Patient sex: M
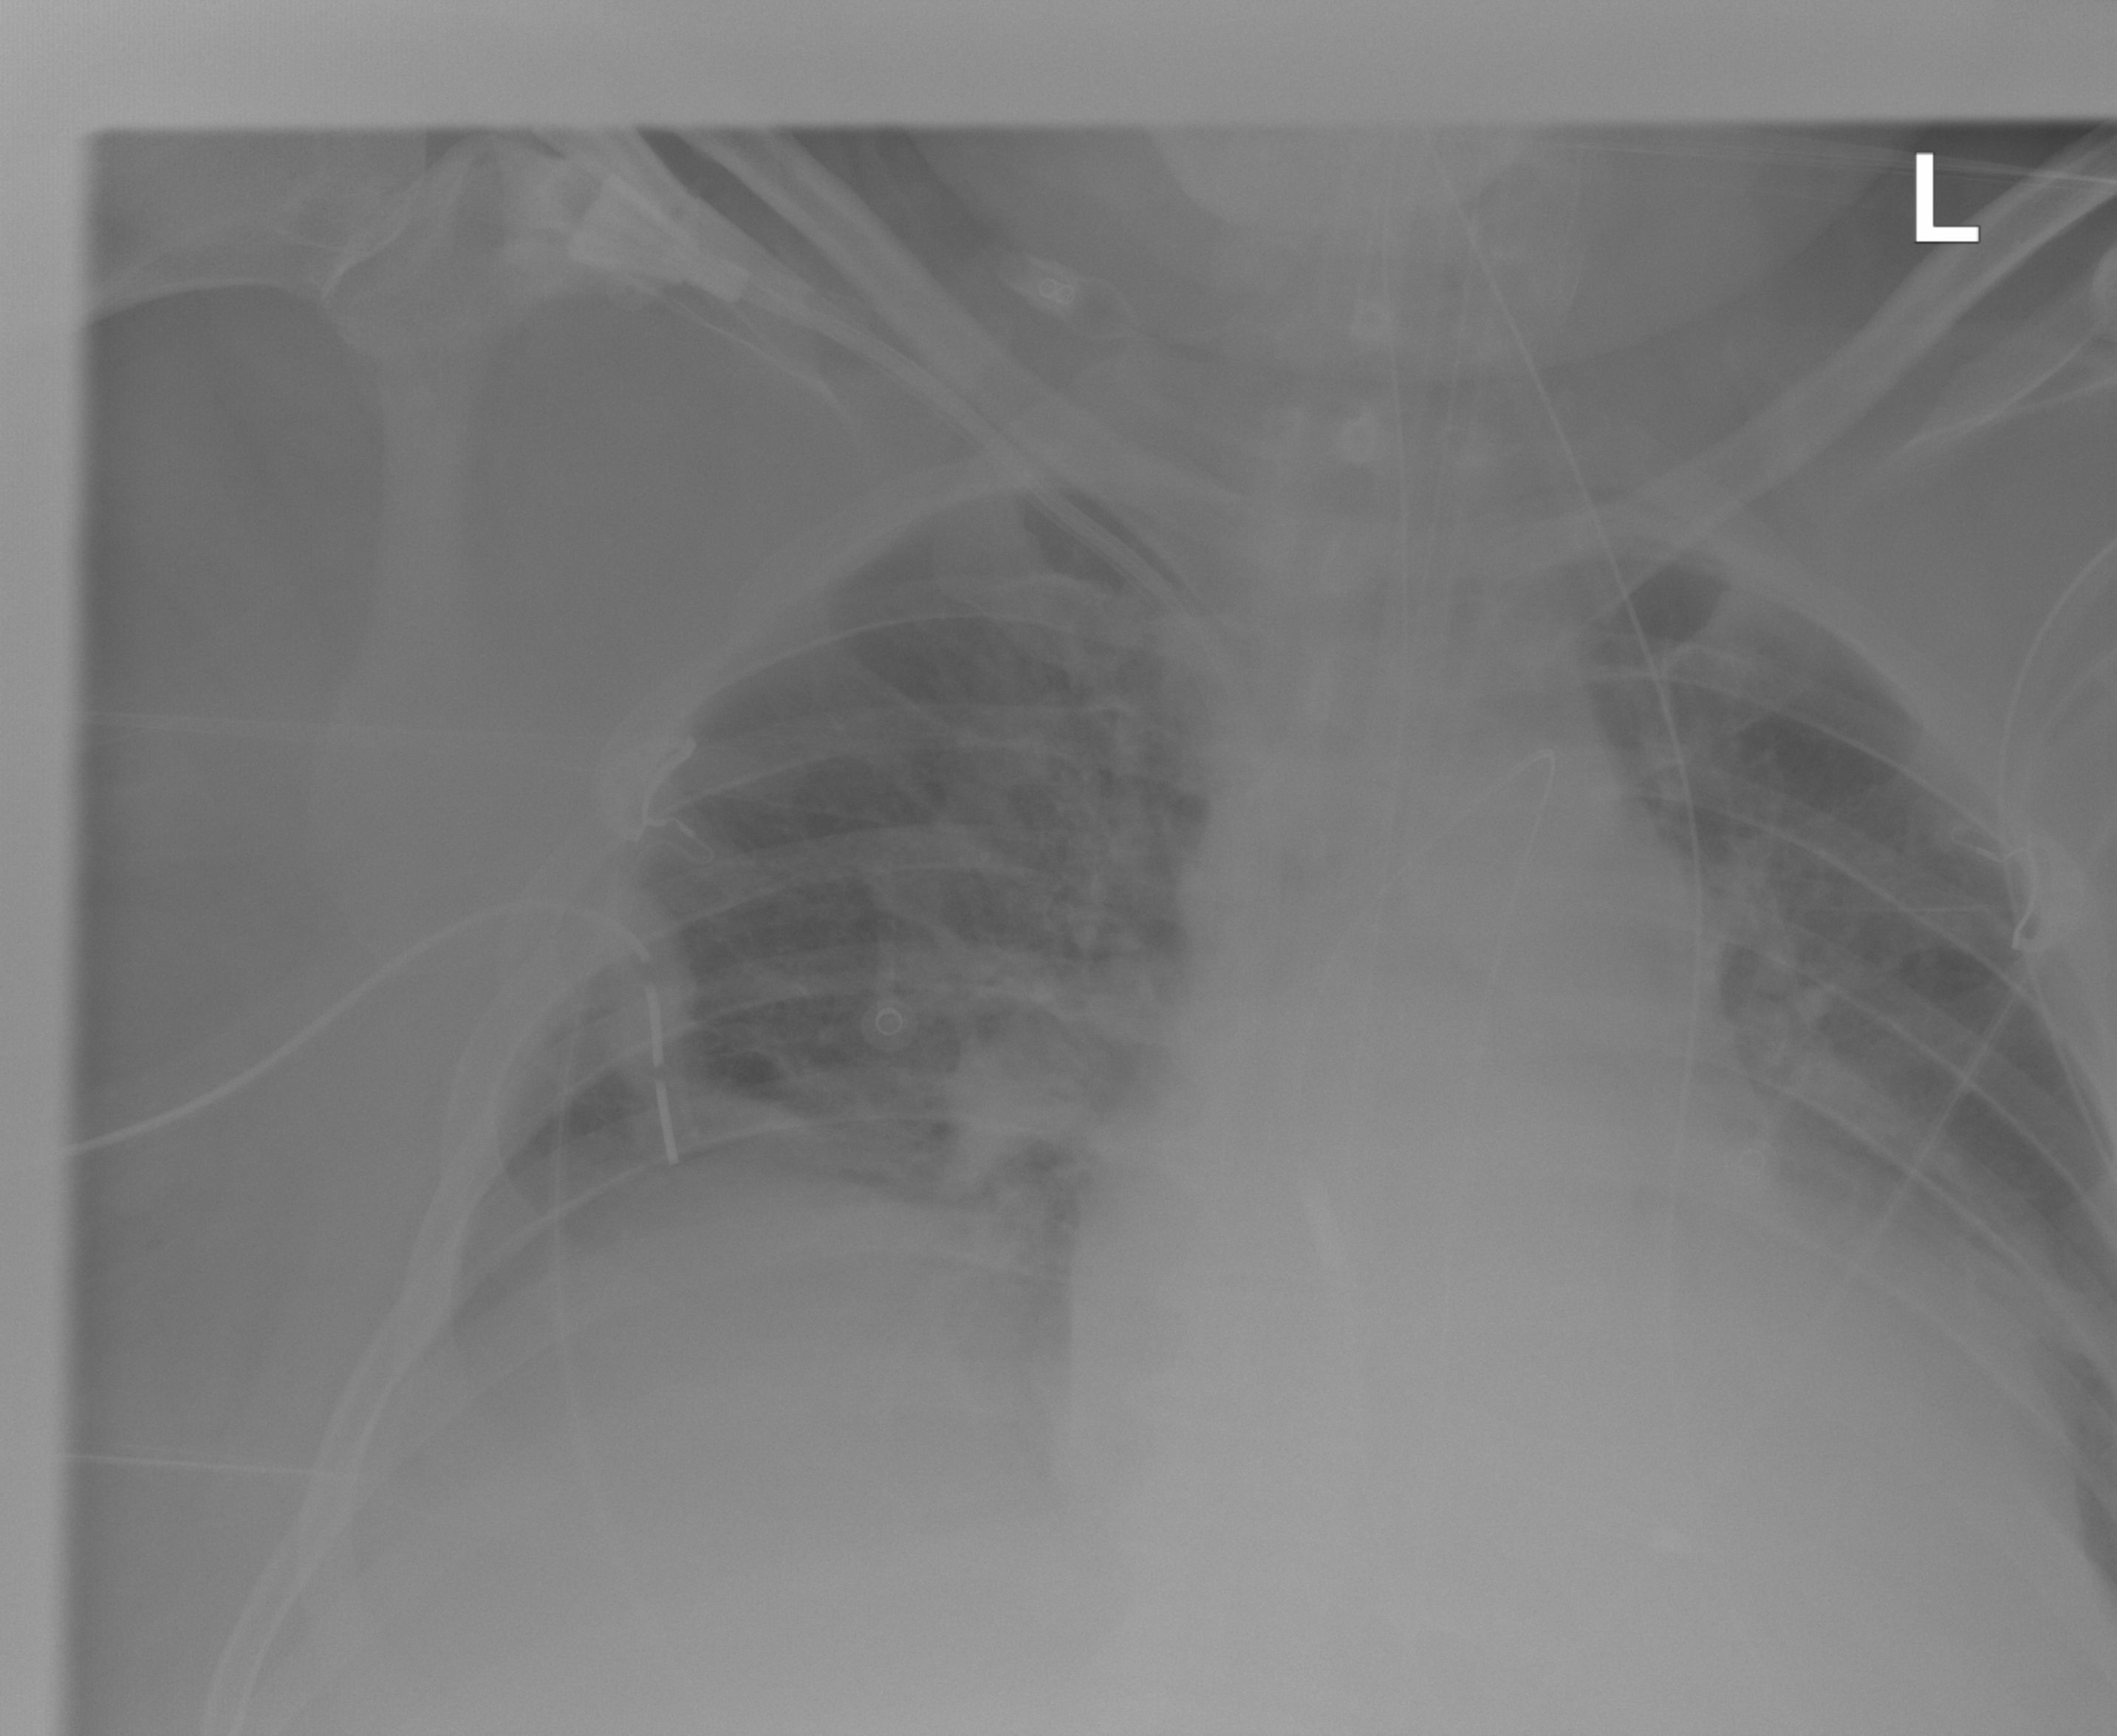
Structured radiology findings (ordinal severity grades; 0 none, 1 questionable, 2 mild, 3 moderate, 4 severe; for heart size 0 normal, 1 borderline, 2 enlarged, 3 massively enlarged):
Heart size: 2
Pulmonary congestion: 2
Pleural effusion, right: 0
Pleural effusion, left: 0
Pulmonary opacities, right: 2
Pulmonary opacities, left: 2
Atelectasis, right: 2
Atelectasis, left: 2